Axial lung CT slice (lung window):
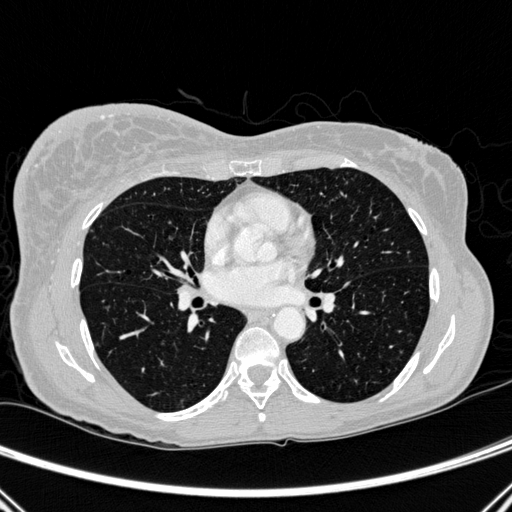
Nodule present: no